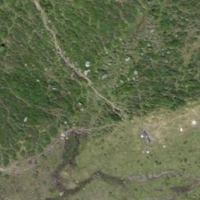
EUNIS habitat code: 31
Species observed at this site:
Campanula barbata